Question: I have been trying to install Glib on my mac. I typed ./configure in the terminal and it configured the source files. However, I was getting an error when trying to "make install".

any help? thanks
[edit]I am a new Mac User
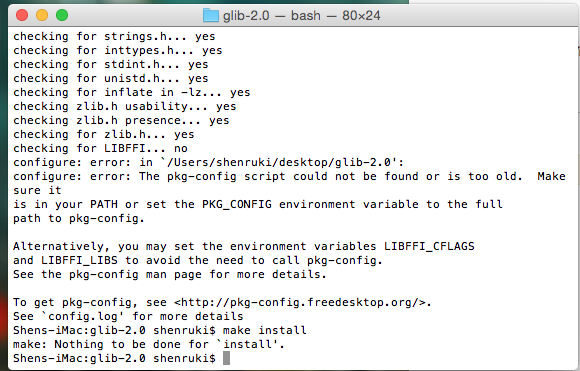
Answer: That's actually an error during the './configure' step, not 'make install' (or even 'make').
The problem is that glib is looking for <URL>, but it doesn't seem to be installed on your computer.
You might want to consider using something like <URL> to install glib. That should simplify things a bit.